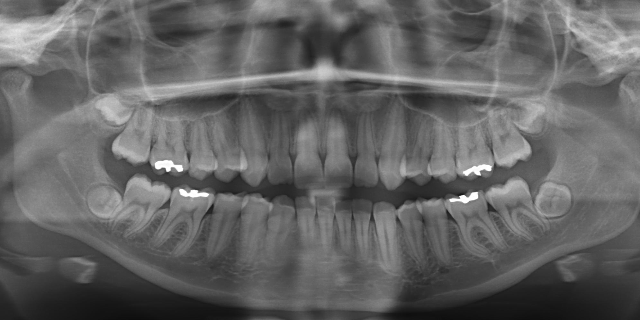
adult